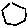
Label: hexagon